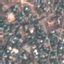
Label: Residential